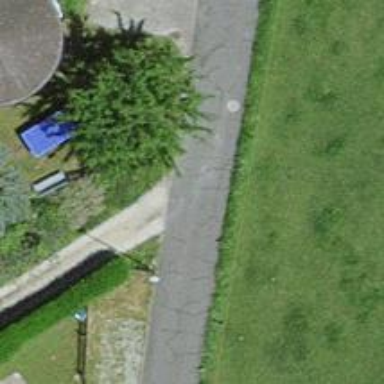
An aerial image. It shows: Paved residential road.